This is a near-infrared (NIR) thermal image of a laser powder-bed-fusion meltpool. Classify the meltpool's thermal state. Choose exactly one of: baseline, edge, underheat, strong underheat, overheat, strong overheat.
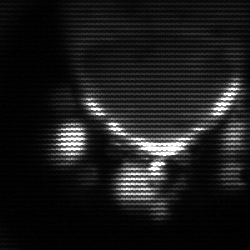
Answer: baseline